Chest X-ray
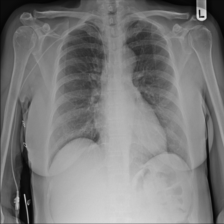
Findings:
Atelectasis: negative
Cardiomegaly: negative
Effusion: negative
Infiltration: positive
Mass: negative
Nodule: negative
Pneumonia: negative
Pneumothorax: negative
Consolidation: negative
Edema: negative
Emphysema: negative
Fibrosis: negative
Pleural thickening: negative
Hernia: negative